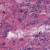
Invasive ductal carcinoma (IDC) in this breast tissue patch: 1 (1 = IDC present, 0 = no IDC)